Interaction volume radius: 5 \u00c5
Interaction volume height: 10 \u00c5
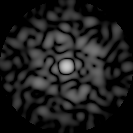
Disorder parameter: 0.8314